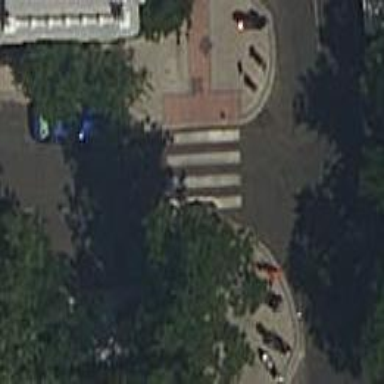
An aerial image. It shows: Zebra crossing on the road.